Question: I'm maintaining a classic MDI MFC application, and I'd like to prevent the user from minimizing an MDI document window.
The best solution would be if I just could remove or disable the "Minimze" button
from the MDI Window and remove/disable the "Minimize" command from the menu that shows up when you click on the upper left corner of the MDI window.

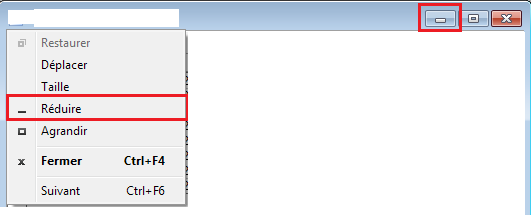
Answer: Override PreCreateWindow from CChildFrame, and write:
'''
BOOL CChildFrame::PreCreateWindow(CREATESTRUCT& cs)
{
// TODO: Modify the Window class or styles here by modifying
// the CREATESTRUCT cs
cs.style &= ~WS_MINIMIZEBOX;
if(! CMDIChildWnd::PreCreateWindow(cs))
return FALSE;
return TRUE;
}
'''